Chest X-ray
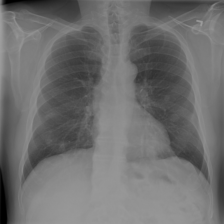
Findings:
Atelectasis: negative
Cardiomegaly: negative
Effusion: negative
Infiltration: negative
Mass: negative
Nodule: negative
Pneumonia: negative
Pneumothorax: negative
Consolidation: negative
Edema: negative
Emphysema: negative
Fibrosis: negative
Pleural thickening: negative
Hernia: negative